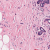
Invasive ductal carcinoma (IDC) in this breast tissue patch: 0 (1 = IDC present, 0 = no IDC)